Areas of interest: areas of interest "Business office"
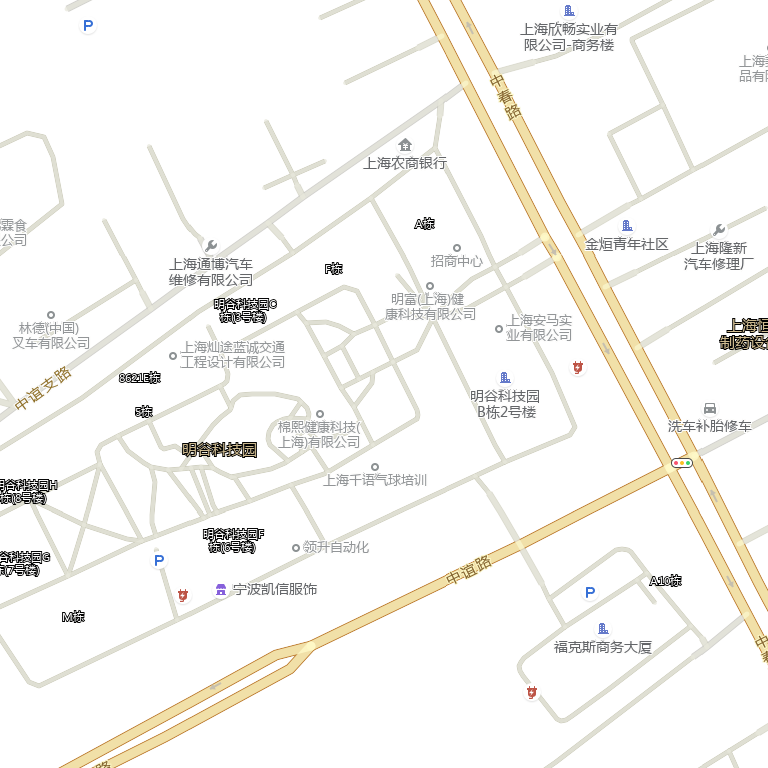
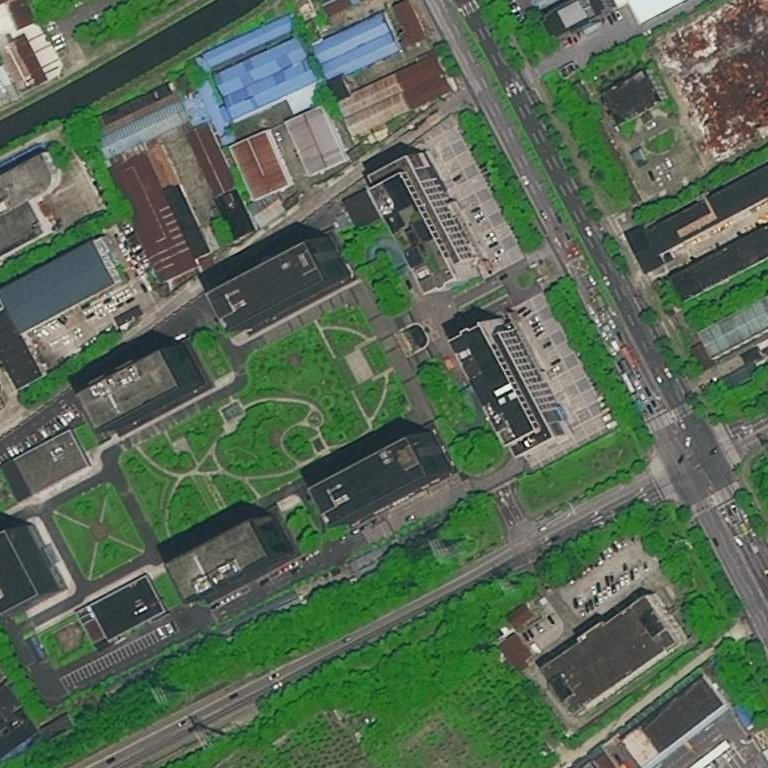